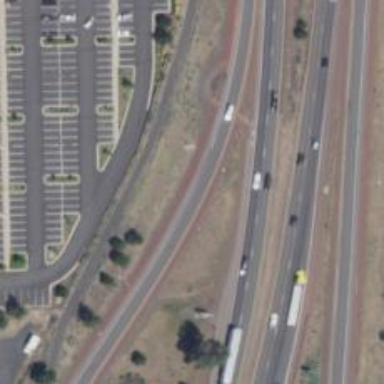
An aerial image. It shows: Trunk link highway.